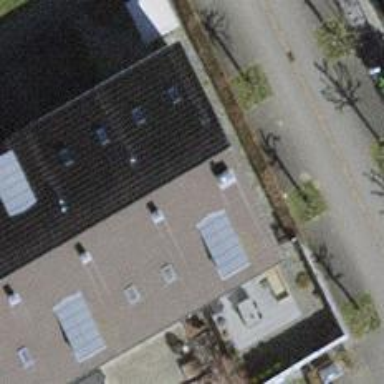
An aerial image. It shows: Terrace building.